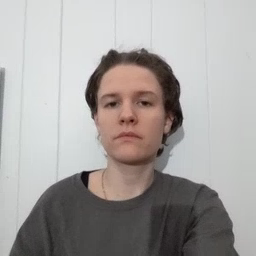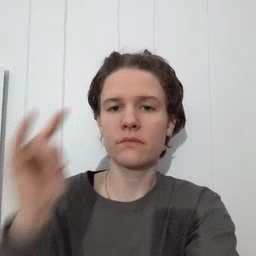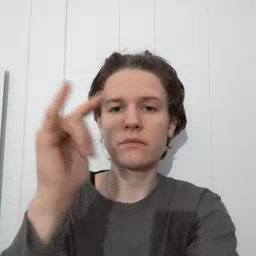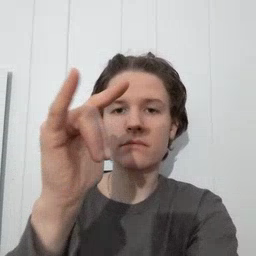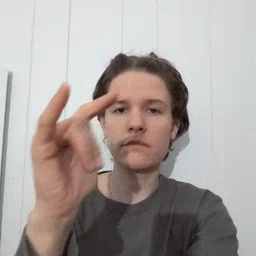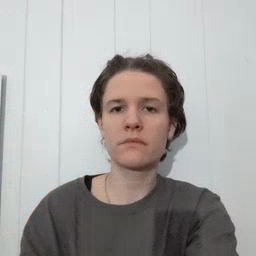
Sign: airplane